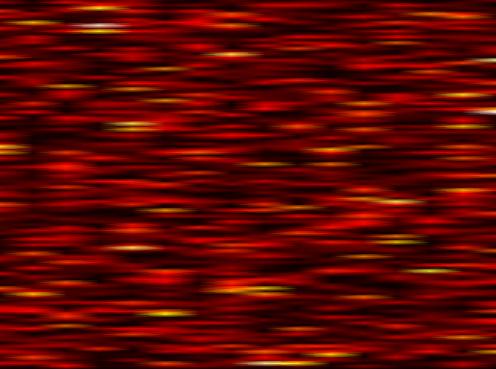
Label: FOFDM